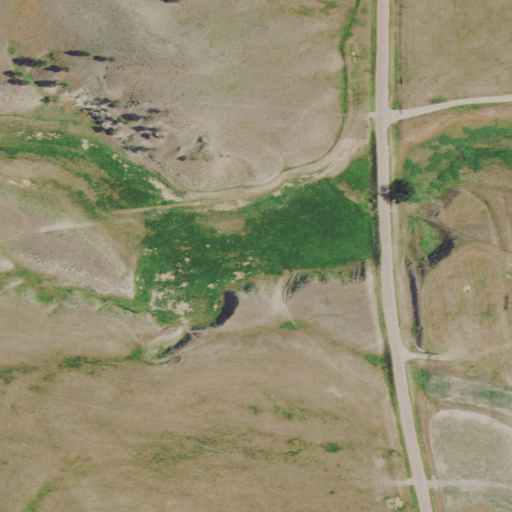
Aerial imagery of valley in Montana named Smith Coulee containing grassland, cultivated crops, and shrub